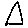
Label: triangle